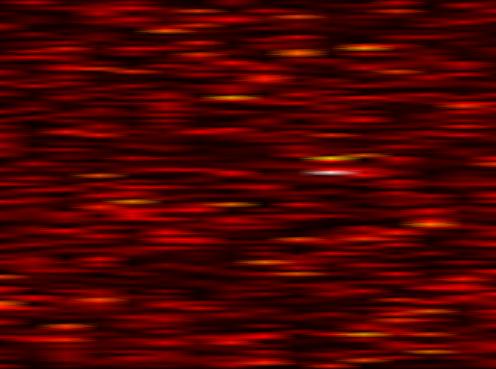
Label: OFDM